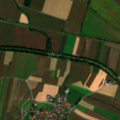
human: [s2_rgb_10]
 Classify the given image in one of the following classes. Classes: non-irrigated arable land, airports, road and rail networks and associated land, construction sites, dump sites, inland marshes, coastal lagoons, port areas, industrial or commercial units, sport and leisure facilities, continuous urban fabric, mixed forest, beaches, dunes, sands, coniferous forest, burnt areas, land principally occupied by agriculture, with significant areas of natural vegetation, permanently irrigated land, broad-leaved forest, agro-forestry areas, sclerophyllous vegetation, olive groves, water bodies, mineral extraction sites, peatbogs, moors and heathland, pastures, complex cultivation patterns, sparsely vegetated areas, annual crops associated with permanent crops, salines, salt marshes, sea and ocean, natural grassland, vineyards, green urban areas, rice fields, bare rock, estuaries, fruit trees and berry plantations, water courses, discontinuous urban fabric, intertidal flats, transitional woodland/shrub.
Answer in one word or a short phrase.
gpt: discontinuous urban fabric, non-irrigated arable land, complex cultivation patterns